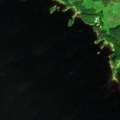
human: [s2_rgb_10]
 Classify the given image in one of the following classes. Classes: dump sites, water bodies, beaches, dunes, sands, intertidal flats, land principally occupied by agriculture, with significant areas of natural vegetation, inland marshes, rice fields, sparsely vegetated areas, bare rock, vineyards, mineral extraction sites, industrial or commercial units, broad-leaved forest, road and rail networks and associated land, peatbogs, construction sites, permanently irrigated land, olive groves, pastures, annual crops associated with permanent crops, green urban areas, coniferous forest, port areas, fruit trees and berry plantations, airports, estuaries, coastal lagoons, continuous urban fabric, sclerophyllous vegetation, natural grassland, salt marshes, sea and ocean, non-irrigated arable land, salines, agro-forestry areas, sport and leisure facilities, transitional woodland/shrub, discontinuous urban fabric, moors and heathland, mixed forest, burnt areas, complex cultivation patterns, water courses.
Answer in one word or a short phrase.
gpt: coniferous forest, mixed forest, water bodies